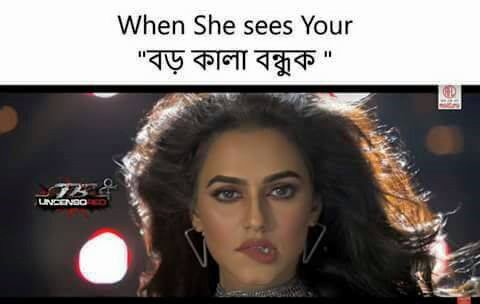
Caption: When She sees Your     "বড় কালা বন্ধুক "
Label: hate